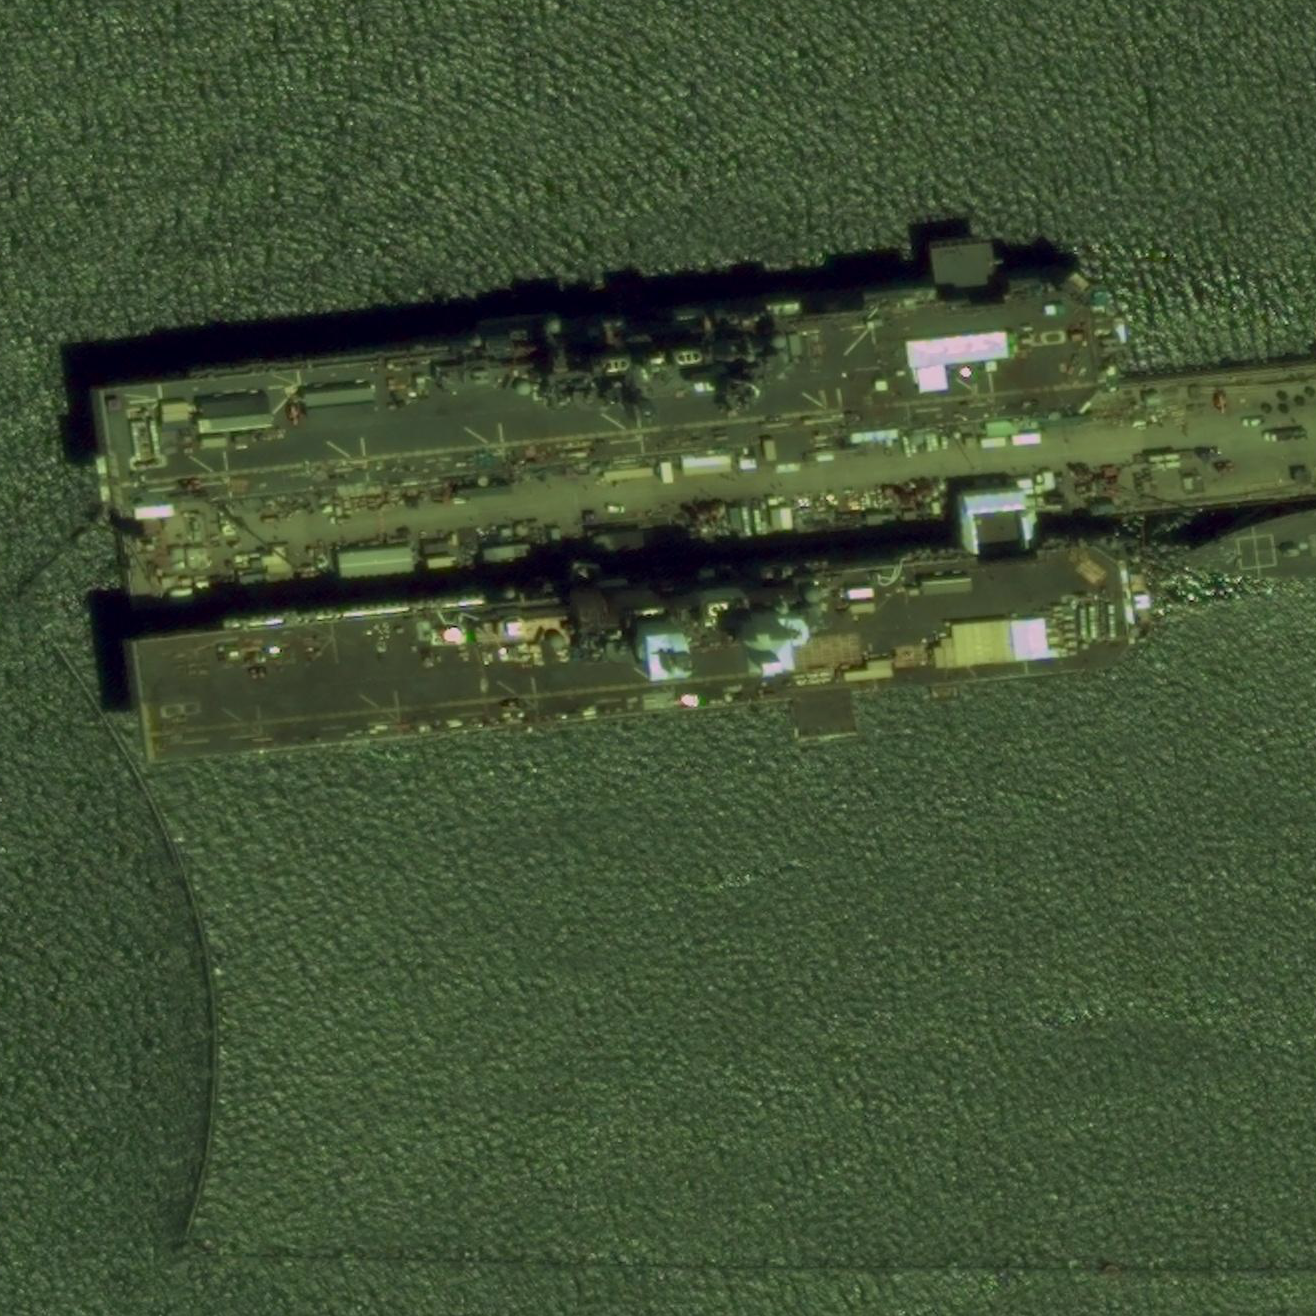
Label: assault